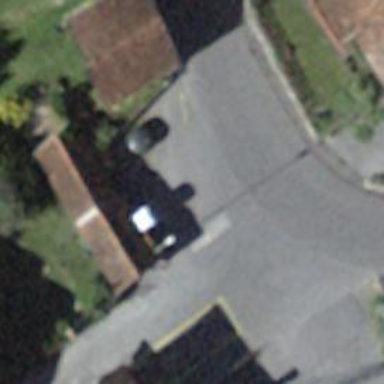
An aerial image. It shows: Bus stop with platform for public transport.